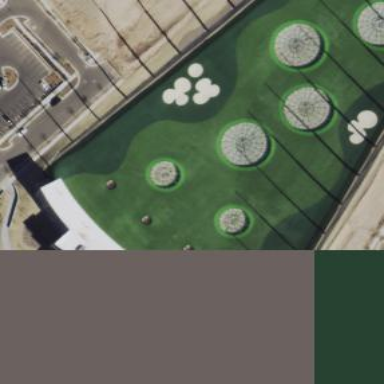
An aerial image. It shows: Sports centre dedicated to golf.